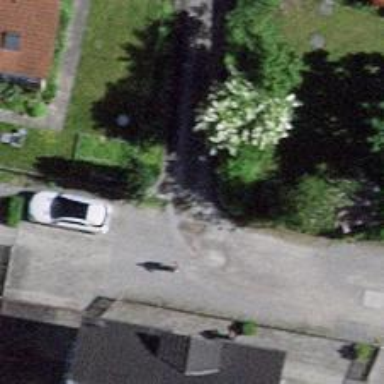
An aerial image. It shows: Block barrier.